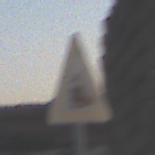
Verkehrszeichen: Bahnuebergang
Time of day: SunriseSunset
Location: Outdoor (Nature)
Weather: Clear
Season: NotSpecified
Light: Natural